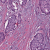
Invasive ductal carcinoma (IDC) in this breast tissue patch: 0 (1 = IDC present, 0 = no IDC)